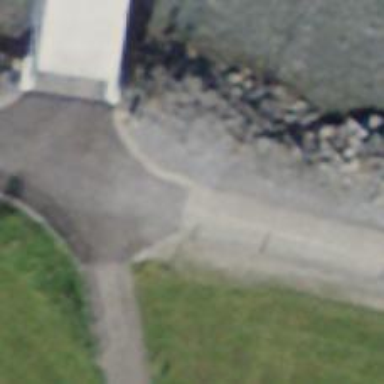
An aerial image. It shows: Bollard.